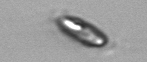
Label: Chrysochromulina